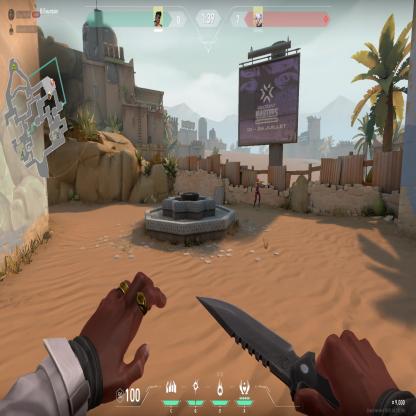
Label: enemy